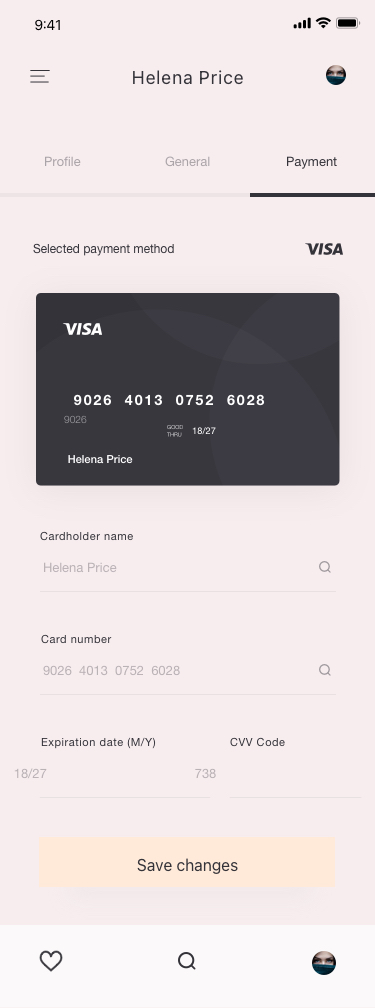
Text in this UI design:
Payment
General
Profile
Expiration date (M/Y)
CVV Code
Card number
Cardholder name
Selected payment method